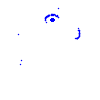
Particle: pion